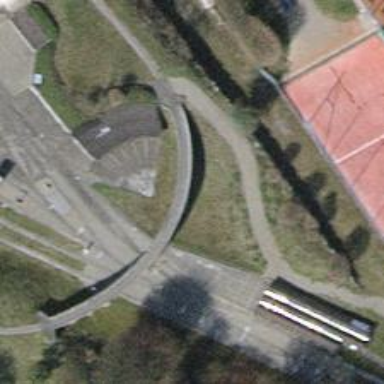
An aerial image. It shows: Miniature railway.